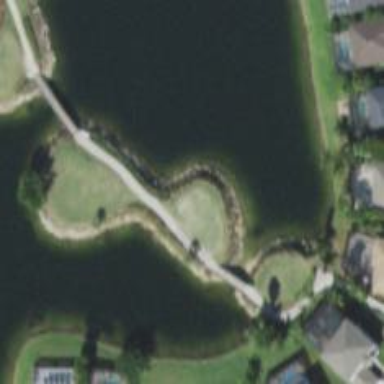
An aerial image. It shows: Path for golf carts.